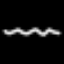
Label: squiggle